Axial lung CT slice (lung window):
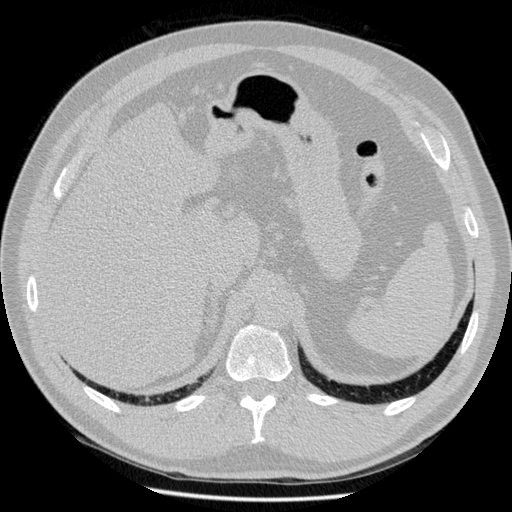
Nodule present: no